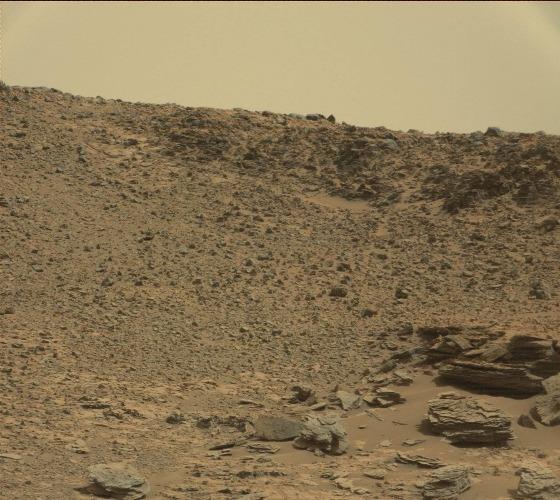
Terrain classes present: Gravel / Sand / Soil, Rock, Shadow, Sky / Distant Mountains